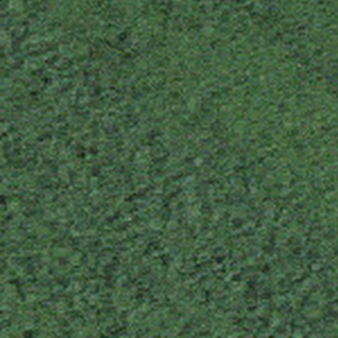
Label: other